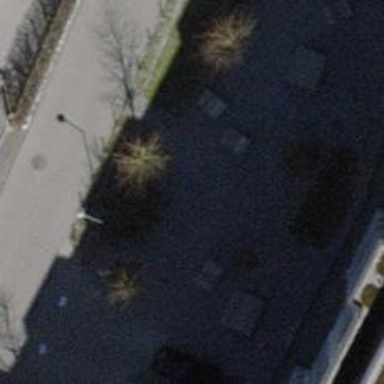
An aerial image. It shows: Bicycle parking area with stands.